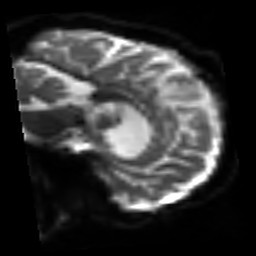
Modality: sbref
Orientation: sagittal
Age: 64
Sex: male
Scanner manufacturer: siemens
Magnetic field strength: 3 T
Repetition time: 3.2 s
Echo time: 0.081 s